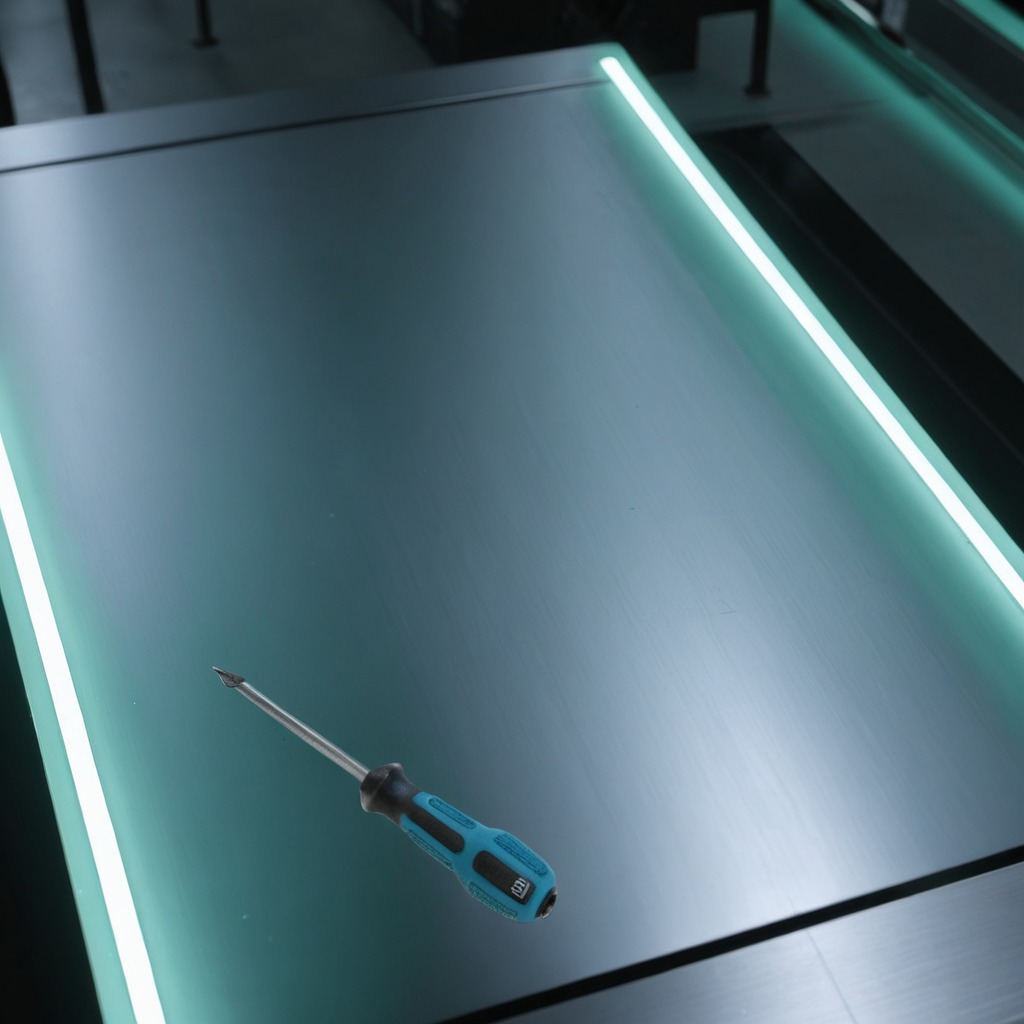
A screwdriver is lying on the metal table in a machine shop under fluorescent lights.